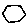
Label: hexagon